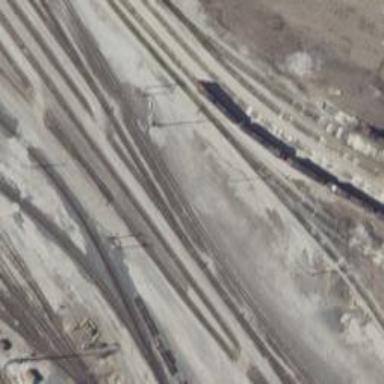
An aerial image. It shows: Abandoned railway yard.